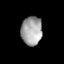
Tissue: lung
Cell type: Endothelial cells
Senescence score: 0.2417
Nuclear area (px): 585
Mean DAPI intensity: 164.482